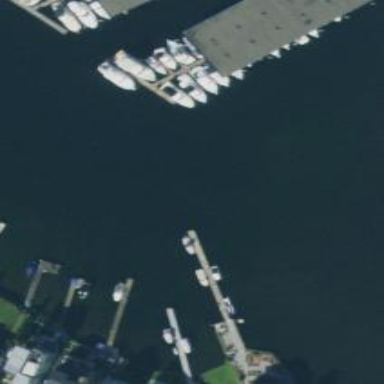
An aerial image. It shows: Man-made pier.